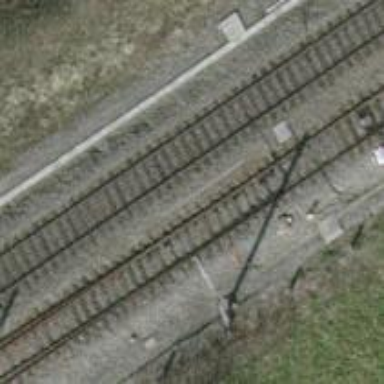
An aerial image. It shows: Railway switch.